Question: I am trying to create a new library (.dll) for use in my SSIS project. I dont have any prior experience of creating these kind of projects. So please bear with me.
When I try to debug the program, it throws the following error

What would be the best way to debug the following code. I know that it maybe wrong, but I am trying to learn this.
'''
Imports Microsoft.SqlServer.Dts.Runtime
Imports Microsoft.SqlServer.Server
Imports System.IO
Imports System
Imports System.Net
'Imports Microsoft.SqlServer.Dts.Runtime
'Imports System.Net.NetworkInformation
'Imports System.Text.RegularExpressions
'Imports System.IO
'Imports System.Net.Mail
'Imports System.Net
Public Class Logging
Inherits LogProviderBase
End Class
'''
Thanks for your help.
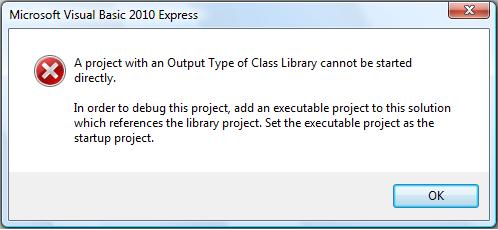
Answer: You can't just hit F5 and run a dll library. It can only be used in another application. You can Build the project and that will tell you if you have any obvious errors.
Most people have a test application that exercises there class library applications to give them an idea if there are any issues.
Similar questions : <URL>